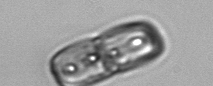
Label: Ephemera